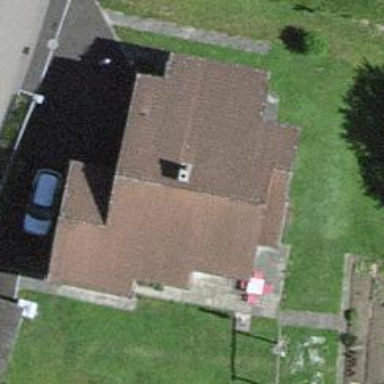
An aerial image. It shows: Detached building.